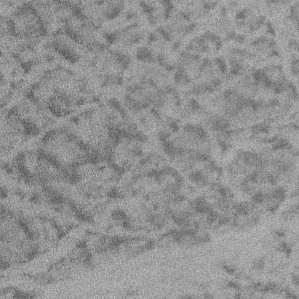
Label: frost